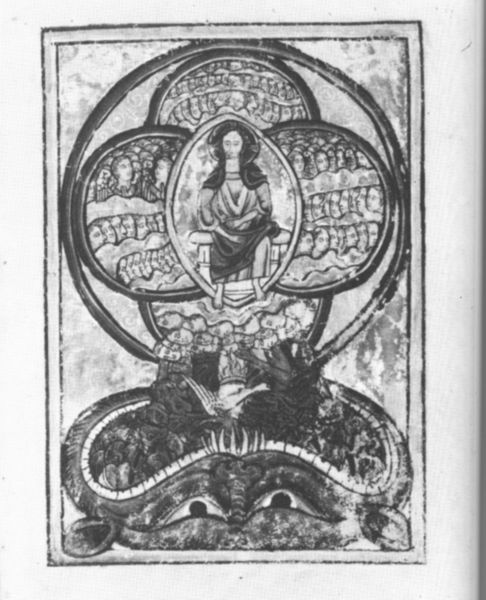
Titel: Einzelblatt, vermutlich von einem Psalter
Institution: Baltimore, Walters Art Museum
Schlagwörter: feuer, mann, grau, nase, zeichnung, ornament, gesichter, augen, mensch, figur, ohren, kreis, engel, fotografie, rechteck, schwarzweiß, kreise, zähne, jesus, hölle, maul, mittelalter, fall, sturz, gemeinde, heilige, jünger, emblem, maria, viereck, drachen, drache, himmelfahrt, fratze, monster, mandorla, buchmalerei, zaähne